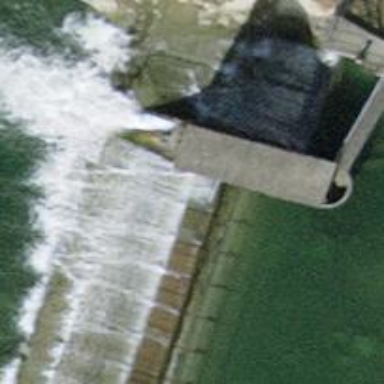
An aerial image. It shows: Weir in waterway.